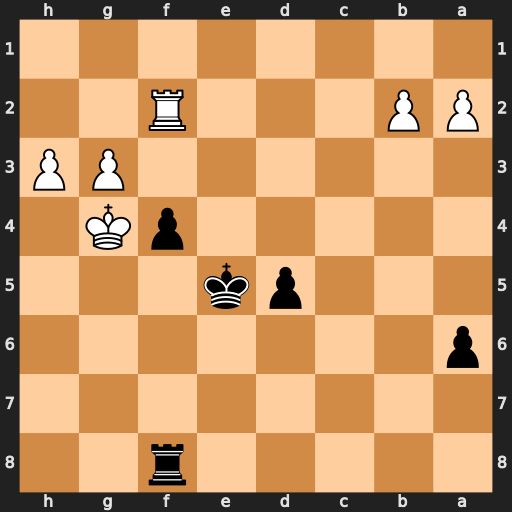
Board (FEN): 5r2/8/p7/3pk3/5pK1/6PP/PP3R2/8
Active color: b
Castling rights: -
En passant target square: -
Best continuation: Rg8+ Kf3 Rxg3+